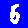
Digit: 5